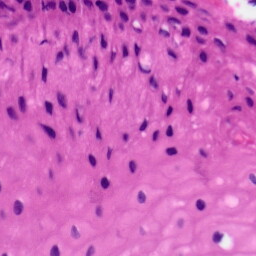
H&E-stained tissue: Tonsil